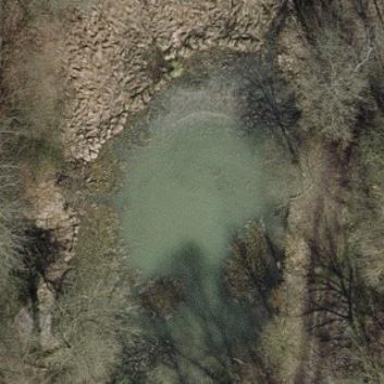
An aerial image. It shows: Peaceful pond surrounded by nature.